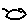
Label: bird